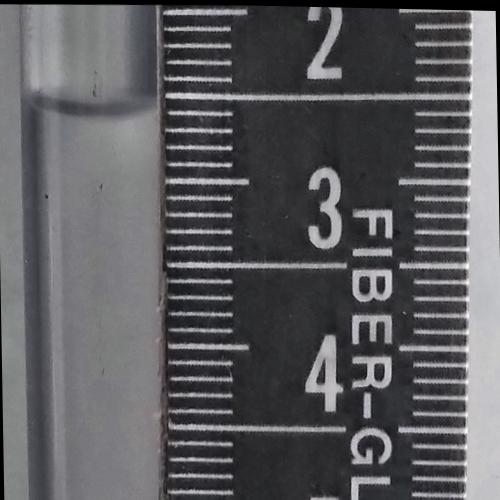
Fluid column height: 2.6 cm